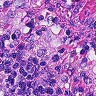
Metastatic tissue present: no